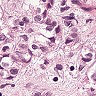
Metastatic tissue present: yes